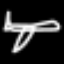
Label: airplane